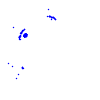
Particle: electron